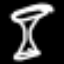
Label: hourglass